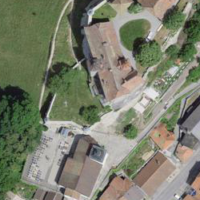
EUNIS habitat code: 55
Species observed at this site:
Cymbalaria muralis